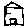
Label: house